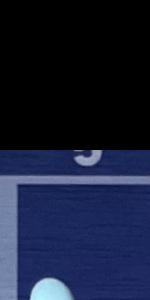
Label: Empty